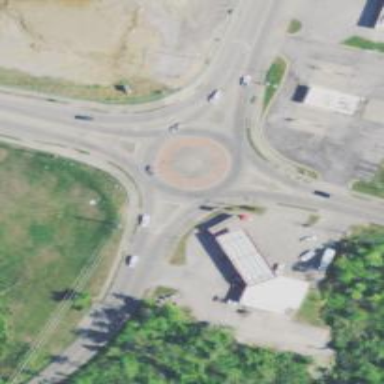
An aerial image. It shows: Secondary road with asphalt surface leading to roundabout.